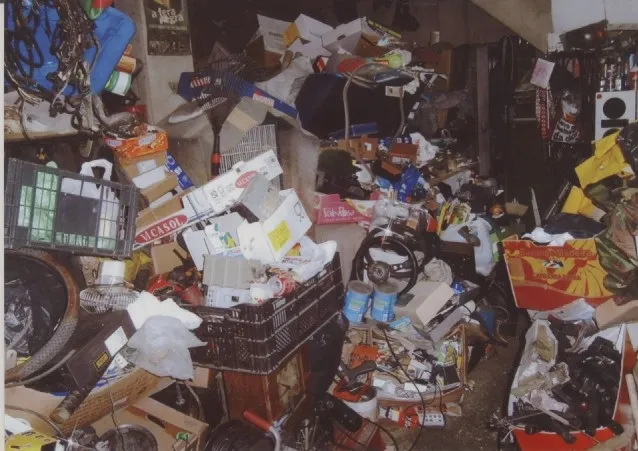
Patient's house at beginning of medical intervention. Photo was taken and provided by patient. Consent for publication was obtained.
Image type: medical_photograph (skin_photograph)